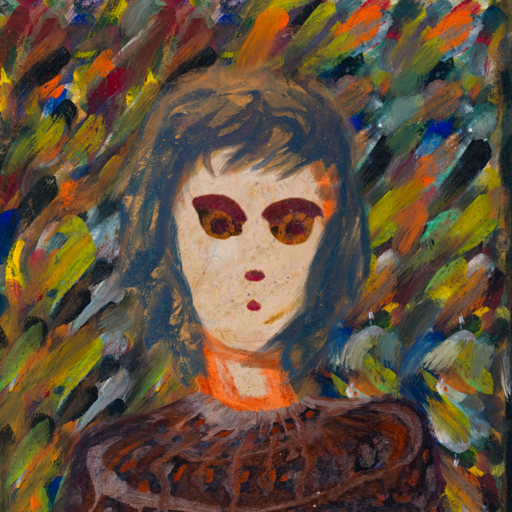
Background: An_Impression, Head And Neck Front: Rupkatha, Face Front: Doll, Bust: Hypocrite, Hair Front: InTheSun, Head Accessory: Blank, Second Necklace: Blank, Necklace: Blank, Baby: Blank